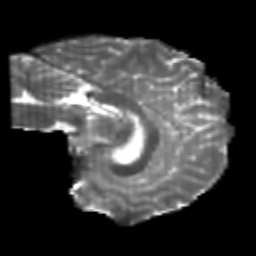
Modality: T2w
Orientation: sagittal
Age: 22
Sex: male
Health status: healthy
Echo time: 0.074 s